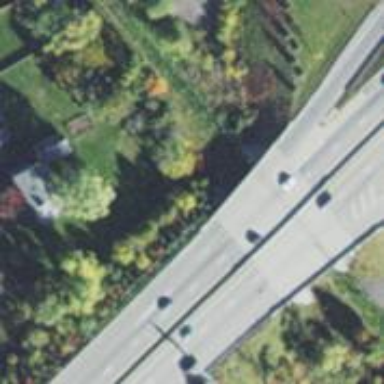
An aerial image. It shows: Bridge with asphalt surface on motorway link.